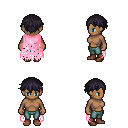
a pixel art fantasy rpg character, female body template, human, dark skin, pink tattered cape, teal pants, raven short bangs hairstyle, brown shoes, four views (front, back, left, right), 2x2 character sprite sheet, small pixel art, hard edges, no anti-aliasing